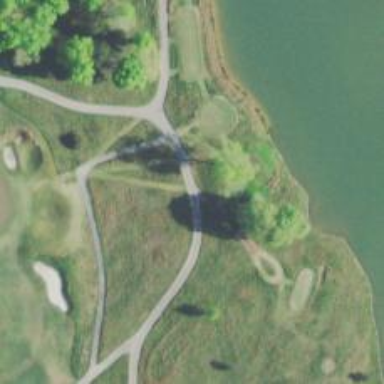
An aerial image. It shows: Service road used as golf cart path.